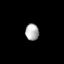
Tissue: lung
Cell type: Epithelial cells
Senescence score: 0.1542
Nuclear area (px): 219
Mean DAPI intensity: 176.753